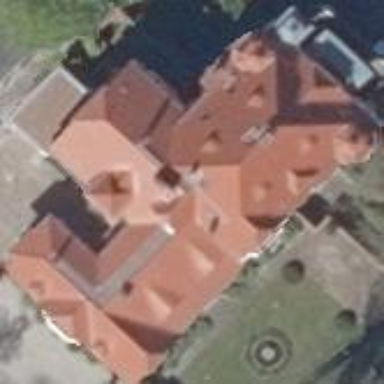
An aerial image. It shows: Historic detached building with red half-hipped roof made of roof tiles.